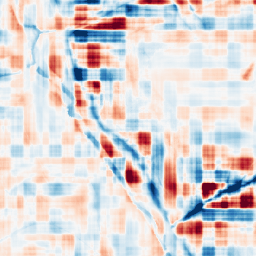
Category: wavelet
Decomposition family: wavelet_reverse_biorthogonal
Decomposition parameters: wavelet: rbio3.5
level: 5
Upsampling method: lanczos
Upsampling parameters: scale: 4
Upsampling scale: 4